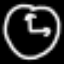
Label: clock